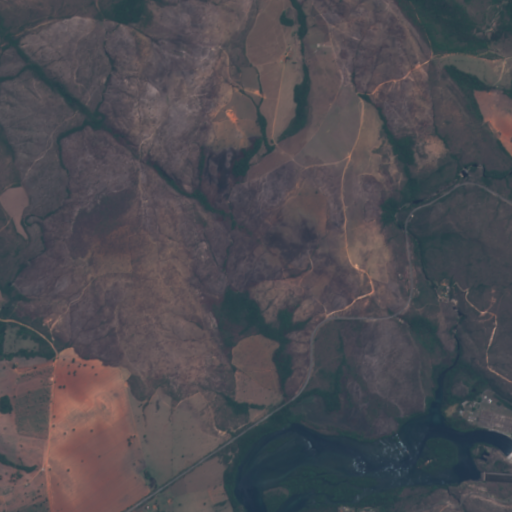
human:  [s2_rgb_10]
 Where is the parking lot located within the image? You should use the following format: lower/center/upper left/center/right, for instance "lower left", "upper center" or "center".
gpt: The parking lot is located in the lower right of the image.
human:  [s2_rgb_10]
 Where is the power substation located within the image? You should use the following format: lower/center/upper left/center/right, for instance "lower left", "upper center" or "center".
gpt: The power substation is located in the lower right of the image.
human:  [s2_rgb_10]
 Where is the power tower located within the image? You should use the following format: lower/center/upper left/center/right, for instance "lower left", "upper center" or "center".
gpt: The power tower is located in the lower right of the image.
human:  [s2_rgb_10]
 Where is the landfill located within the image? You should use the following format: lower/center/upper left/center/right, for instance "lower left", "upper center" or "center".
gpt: There is no landfill in the image.